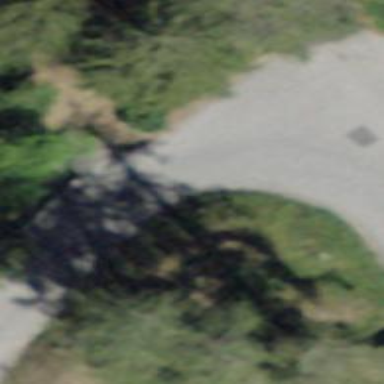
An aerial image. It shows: Paved residential road.